Field crop: tomato
Growth stage: 1
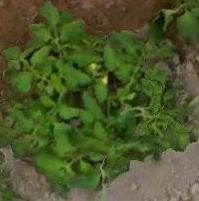
Species: tomato